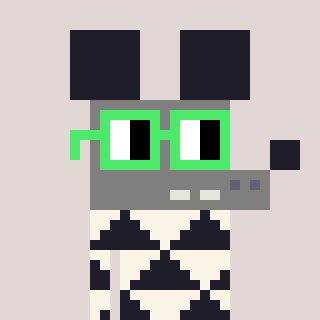
a pixel art character with square light green glasses, a mouse-shaped head and a grayscale-colored body on a warm background